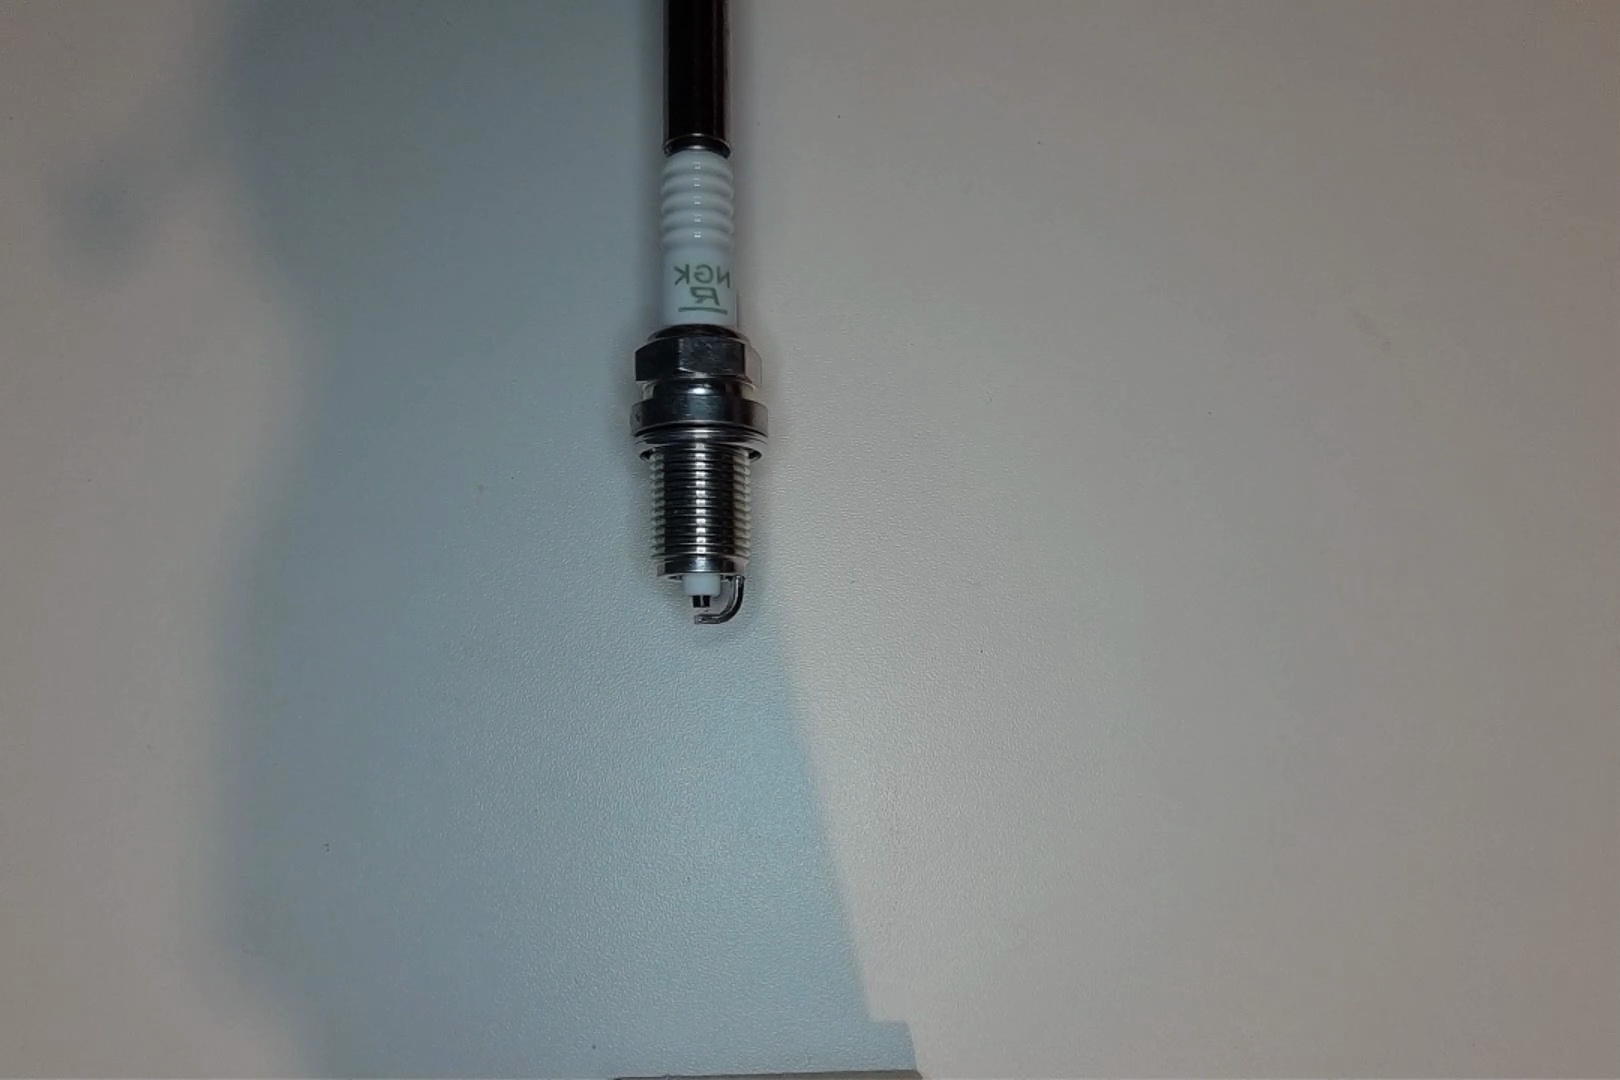
Label: normal